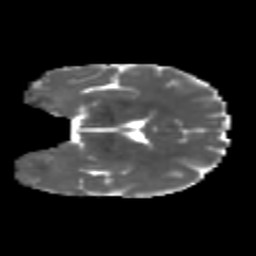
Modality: MD
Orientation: coronal
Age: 29
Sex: male
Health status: healthy